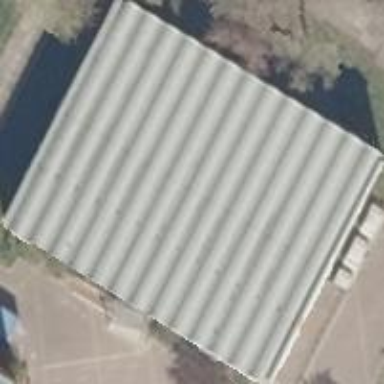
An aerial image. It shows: Sports hall building in leisure land area.